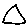
Label: triangle